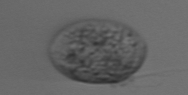
Label: Amoeba